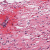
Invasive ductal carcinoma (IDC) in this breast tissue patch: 0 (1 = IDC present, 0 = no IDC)